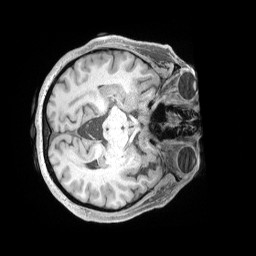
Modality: T1w
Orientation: axial
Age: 39
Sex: female
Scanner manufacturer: siemens
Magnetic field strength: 3 T
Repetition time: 2 s
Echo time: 0.00211 s